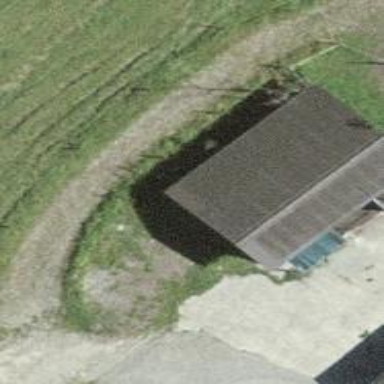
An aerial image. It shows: Stable building.